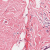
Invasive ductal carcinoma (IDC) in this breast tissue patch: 0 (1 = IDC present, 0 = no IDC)